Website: walmart
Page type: address-validator
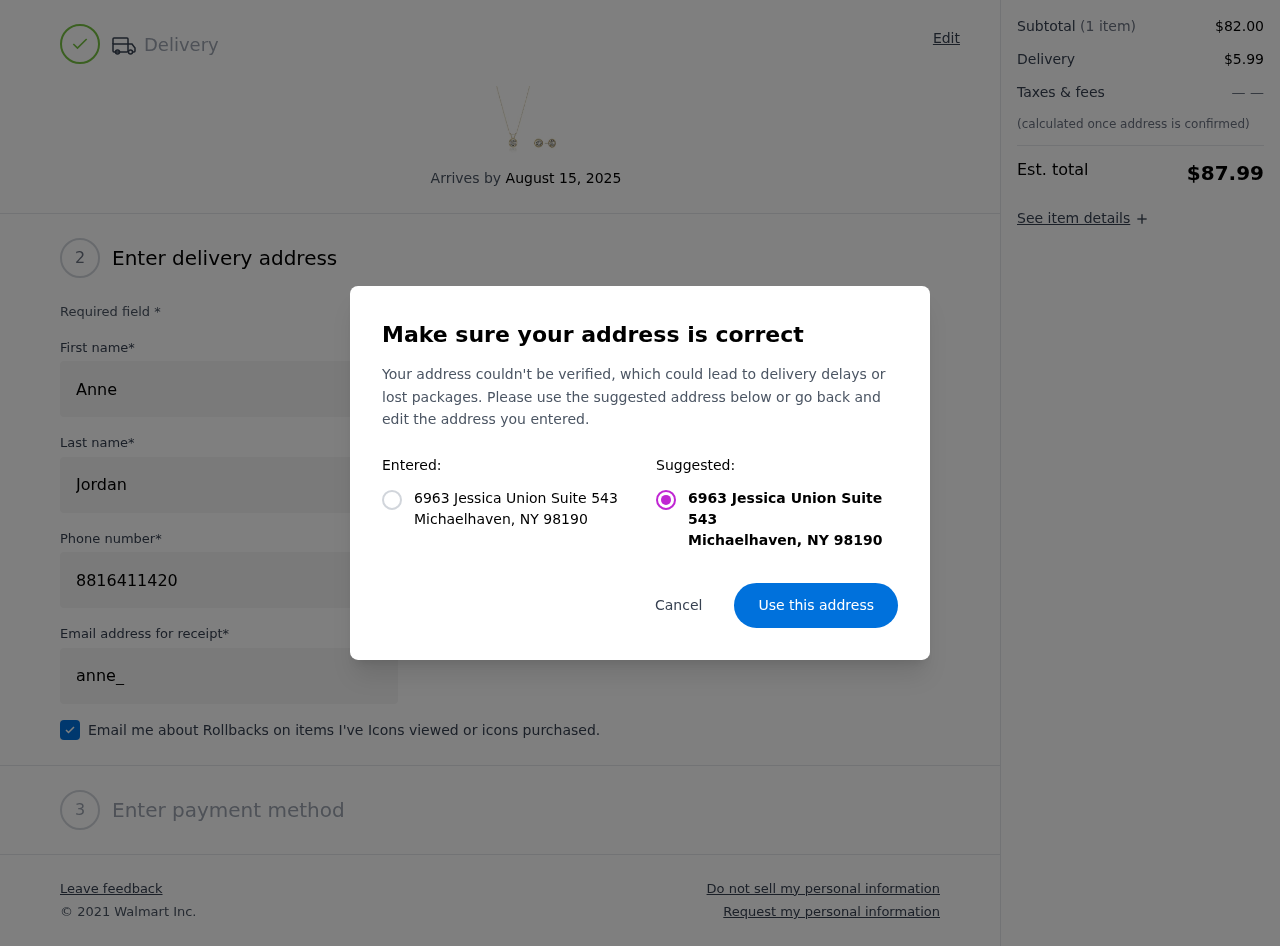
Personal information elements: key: PII_CITY
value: Michaelhaven
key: PII_POSTCODE
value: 98190
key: PII_STATE_ABBR
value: NY
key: PII_STREET
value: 6963 Jessica Union Suite 543
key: PII_FIRSTNAME
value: Anne
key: PII_LASTNAME
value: Jordan
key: PII_STREET2
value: Suite 027
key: PII_PHONE
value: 8816411420
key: PII_EMAIL
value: anne_jordan@gmail.com
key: PII_POSTCODE_FULL
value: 98190
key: PII_POSTCODE_NUMERIC
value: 98190
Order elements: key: ORDER_DELIVERY_DATE
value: August 15, 2025
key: ORDER_SUBTOTAL
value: $82.00
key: ORDER_SHIPPING_COST
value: $5.99
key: ORDER_TOTAL
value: $87.99